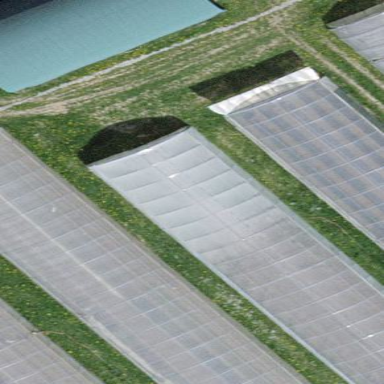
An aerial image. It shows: Area dedicated to greenhouse horticulture.